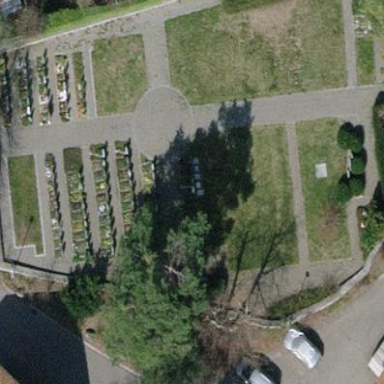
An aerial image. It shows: Cemetery.